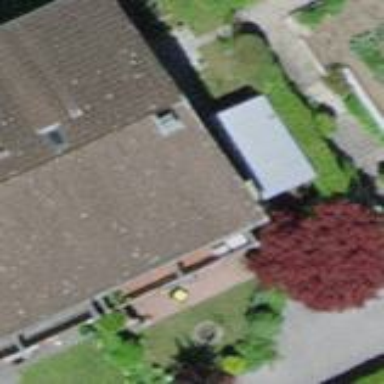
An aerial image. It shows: Terrace building.